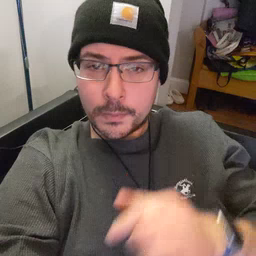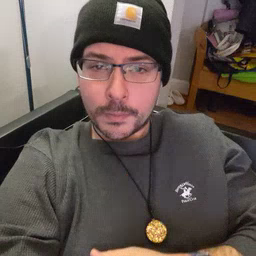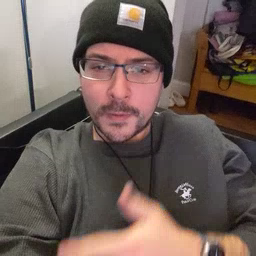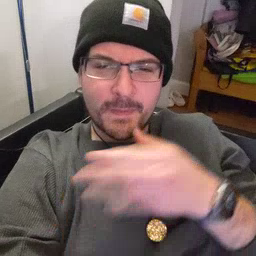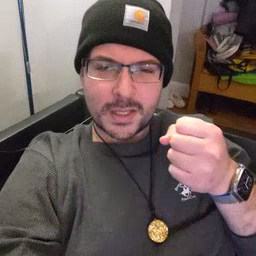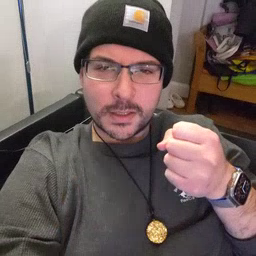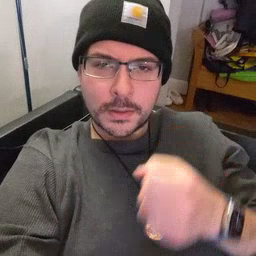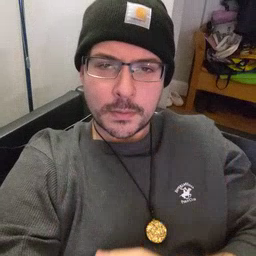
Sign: fast